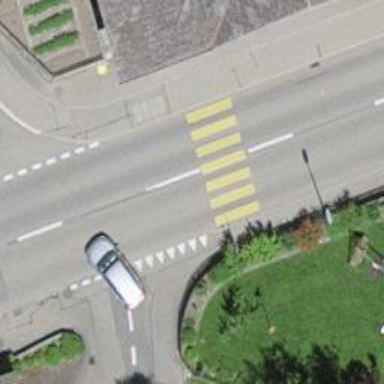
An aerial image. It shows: Marked road crossing.